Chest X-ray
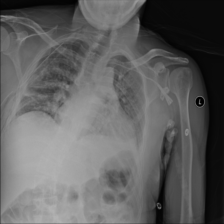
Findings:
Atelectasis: negative
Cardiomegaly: negative
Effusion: negative
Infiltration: positive
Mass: negative
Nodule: negative
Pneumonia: negative
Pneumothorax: positive
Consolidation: negative
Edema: negative
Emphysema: negative
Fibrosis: negative
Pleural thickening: negative
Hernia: negative